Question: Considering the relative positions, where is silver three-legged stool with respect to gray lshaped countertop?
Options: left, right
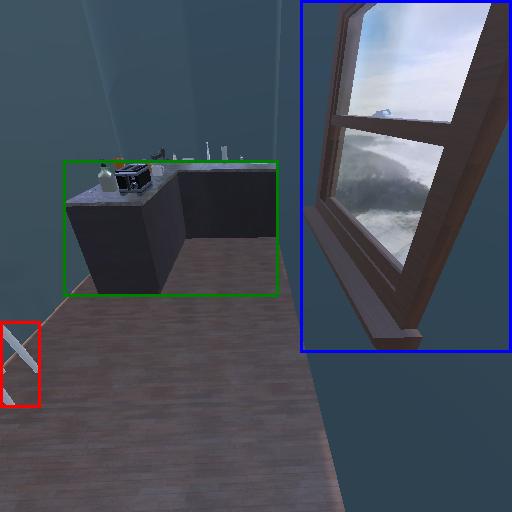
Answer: left